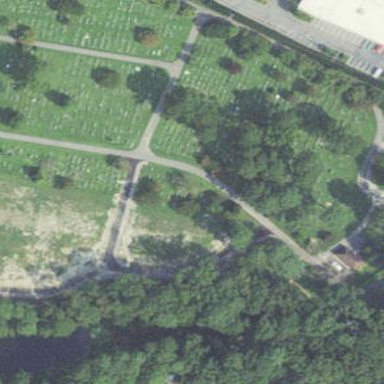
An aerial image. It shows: Cemetery.